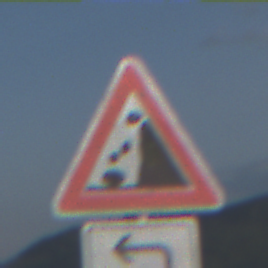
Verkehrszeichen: SteinschlagRechts
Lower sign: RichtungsangabeDurchPfeile2
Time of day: MorningAfternoon
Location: Outdoor (Nature)
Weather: PartlyCloudy
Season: NotSpecified
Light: Natural